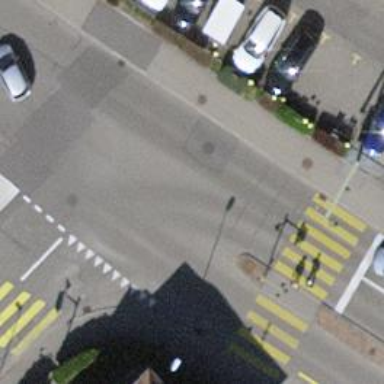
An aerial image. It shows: Tram crossing on the railway.